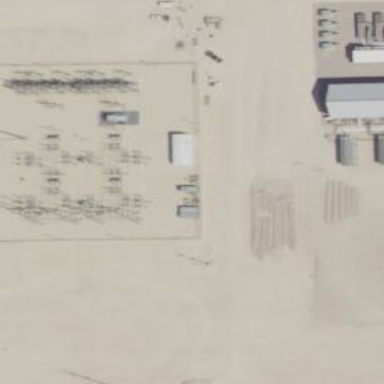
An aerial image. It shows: Industrial power substation enclosed by fence.